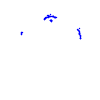
Particle: proton